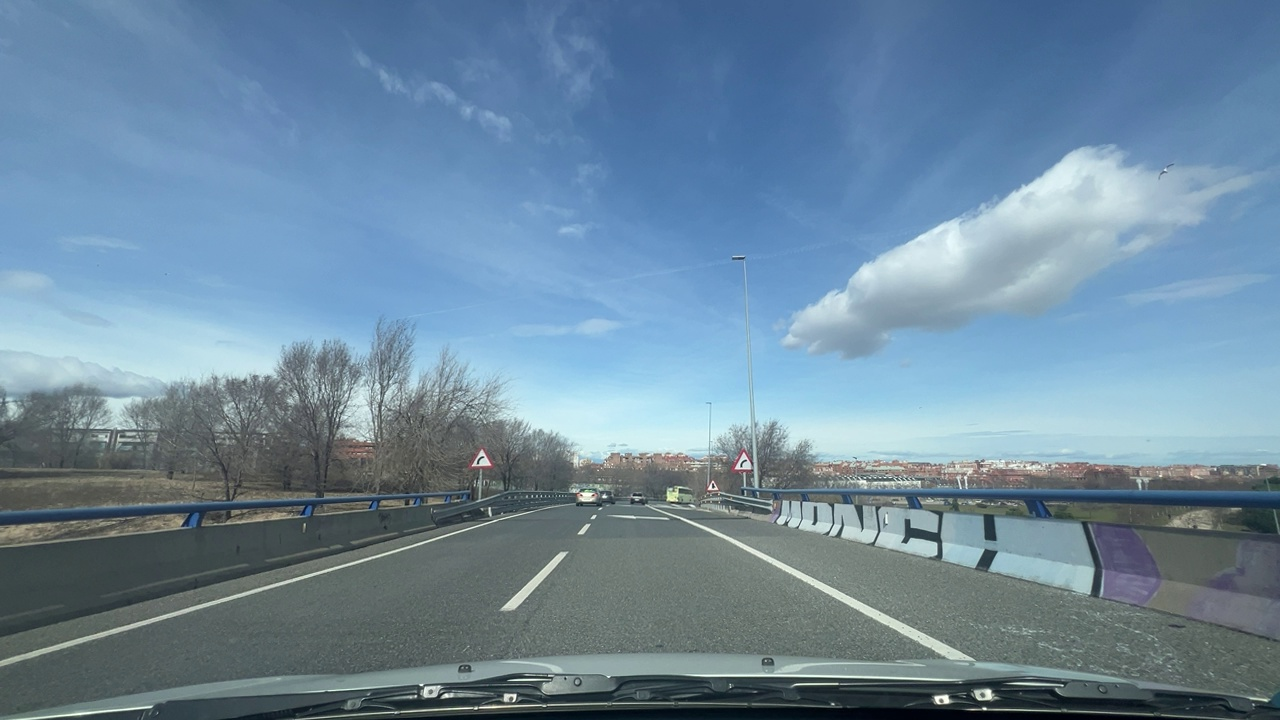
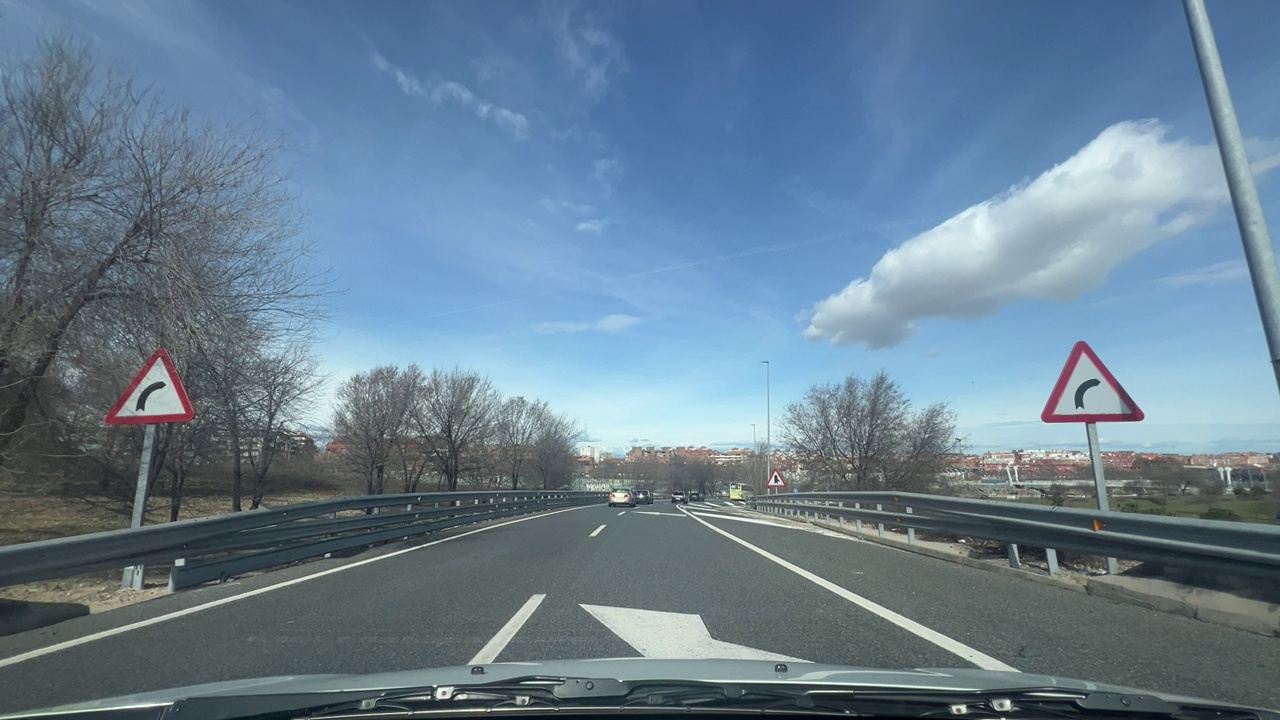
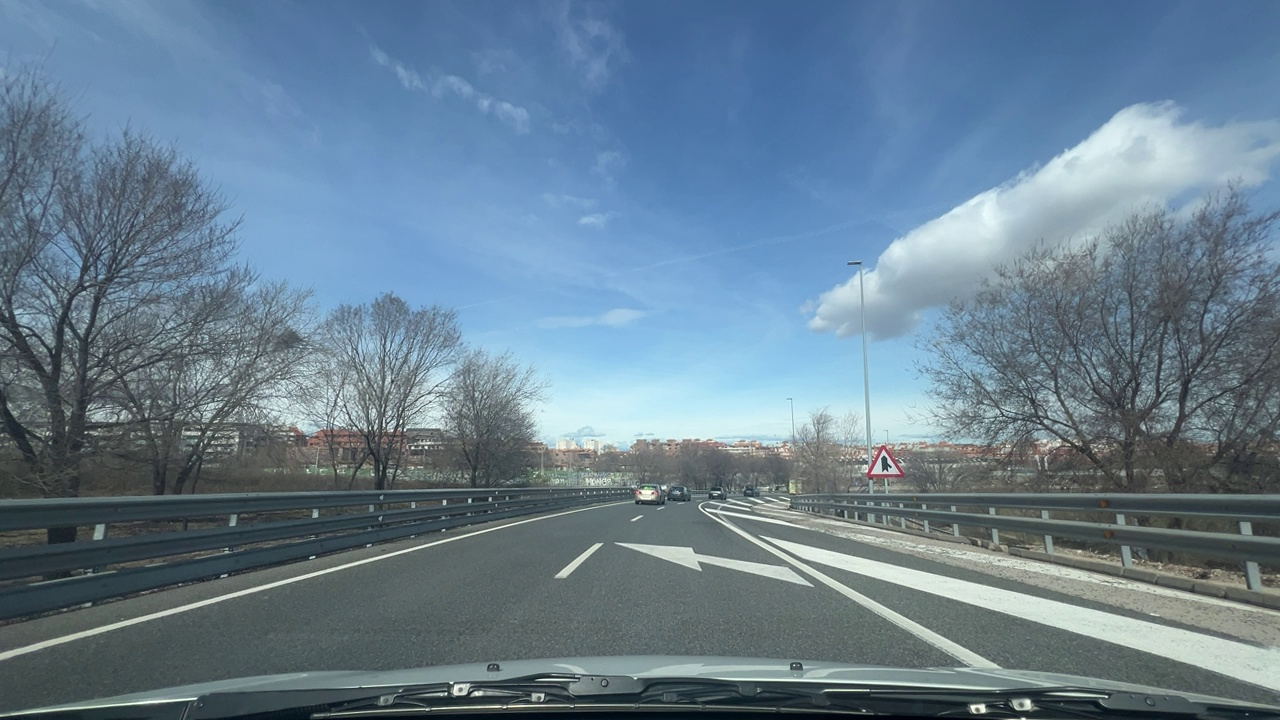
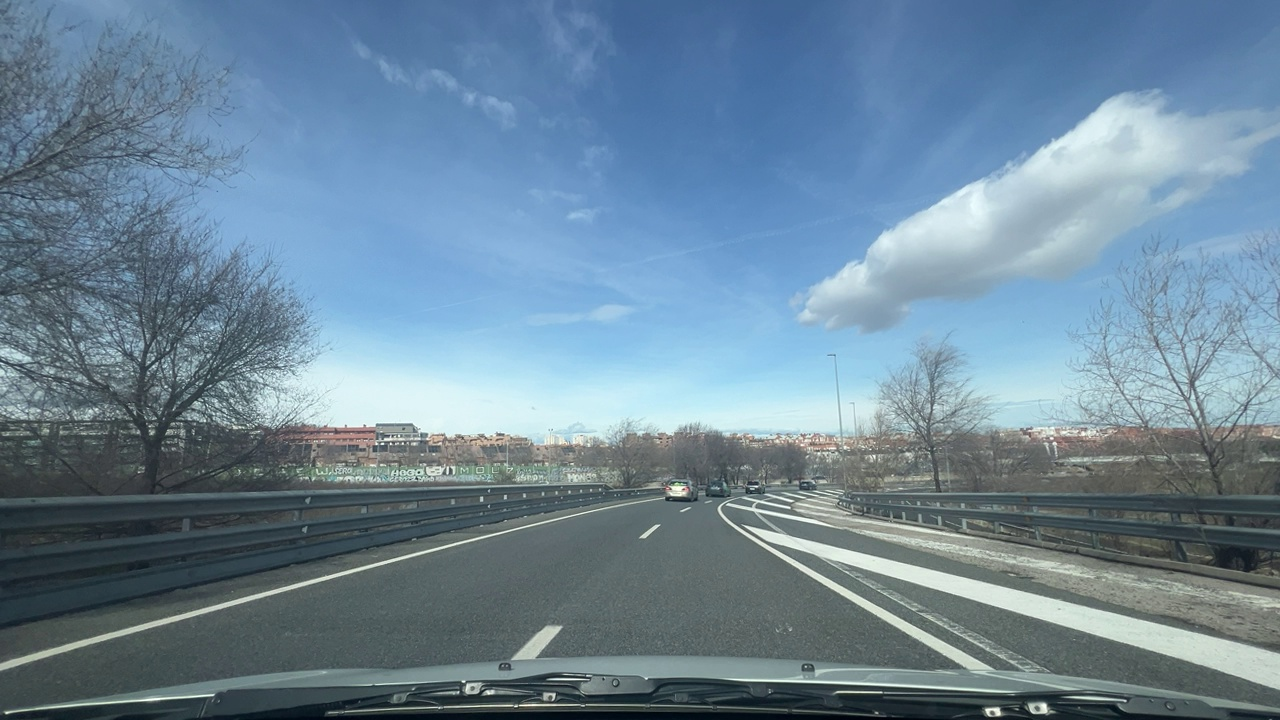
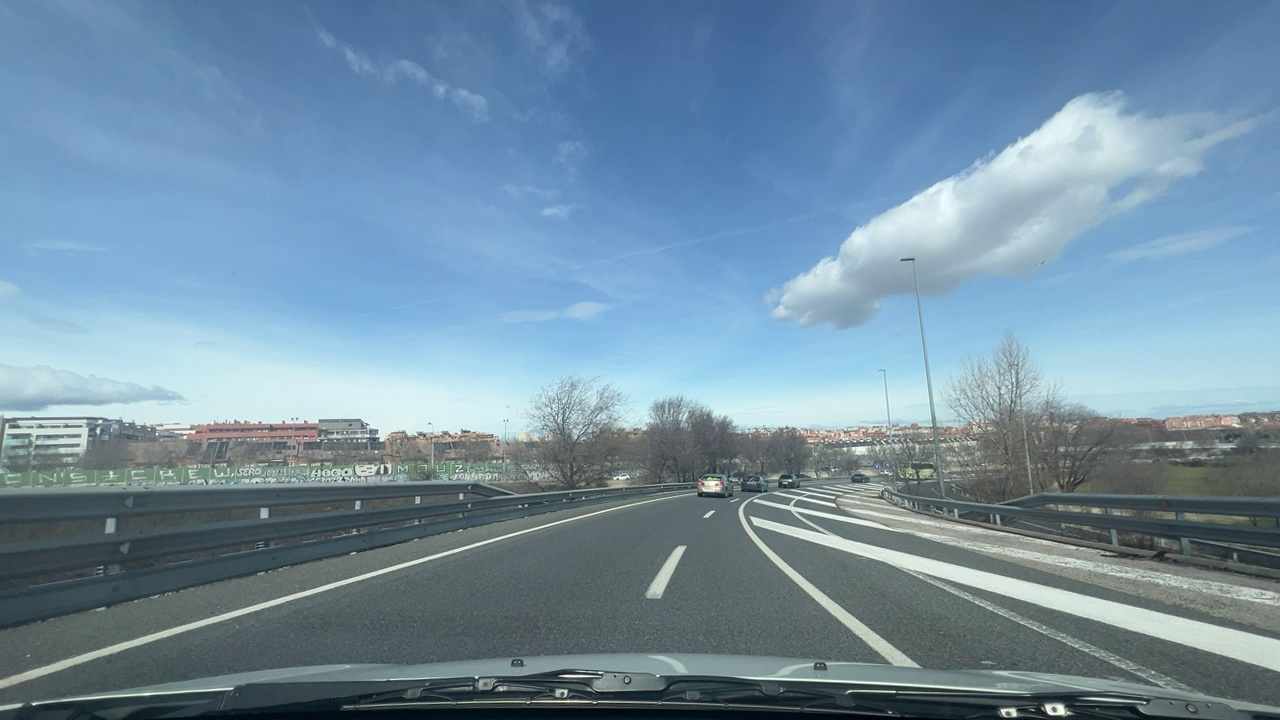
Situation: Merging lane
Question: Is the ego vehicle currently traveling within an acceleration or merge lane?
Answer: Yes
Reasoning: There are merge markings that show it's an acceleration lane.

Situation: Merging lane
Question: Is there an adjacent acceleration lane merging into the ego lane?
Answer: No
Reasoning: There is no adjacent lane on the right of the ego lane.

Situation: Merging lane
Question: Do the outer lane markings of an adjacent lane converge into the ego lane?
Answer: No
Reasoning: There is no adjacent lane on the right of the ego lane.